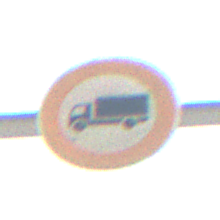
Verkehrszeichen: VerbotFuerKraftfahrzeugeUeberDreiKommaFuenfTonnen
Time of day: MorningAfternoon
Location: Outdoor (Nature)
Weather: PartlyCloudy
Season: NotSpecified
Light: Natural